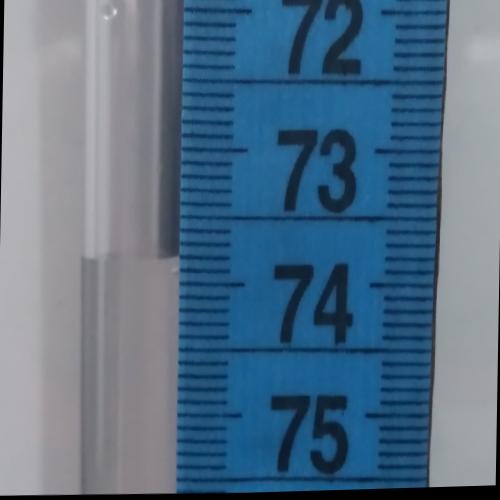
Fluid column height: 73.8 cm